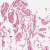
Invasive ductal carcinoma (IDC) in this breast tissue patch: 0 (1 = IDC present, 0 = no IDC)